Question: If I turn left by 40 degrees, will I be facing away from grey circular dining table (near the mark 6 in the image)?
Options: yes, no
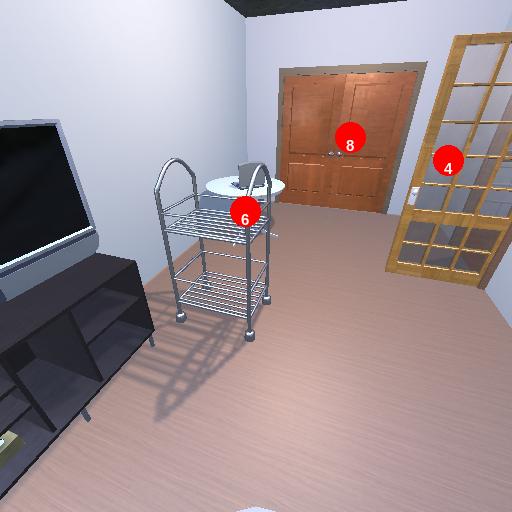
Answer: yes